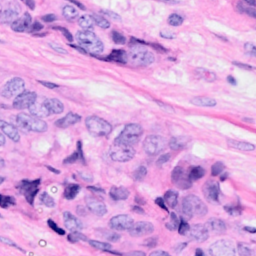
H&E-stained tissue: Breast